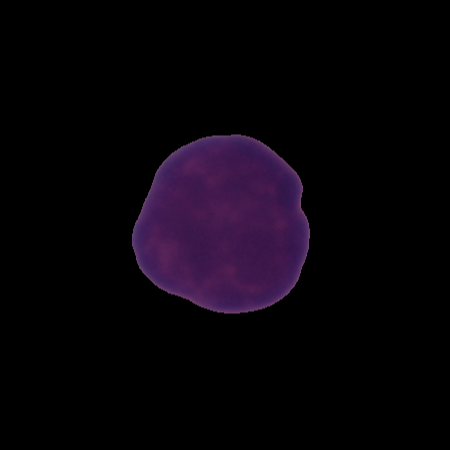
Label: healthy